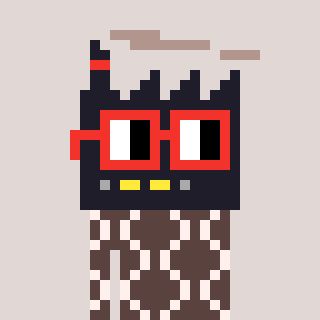
a pixel art character with square red glasses, a factory-shaped head and a darkbrown-colored body on a warm background